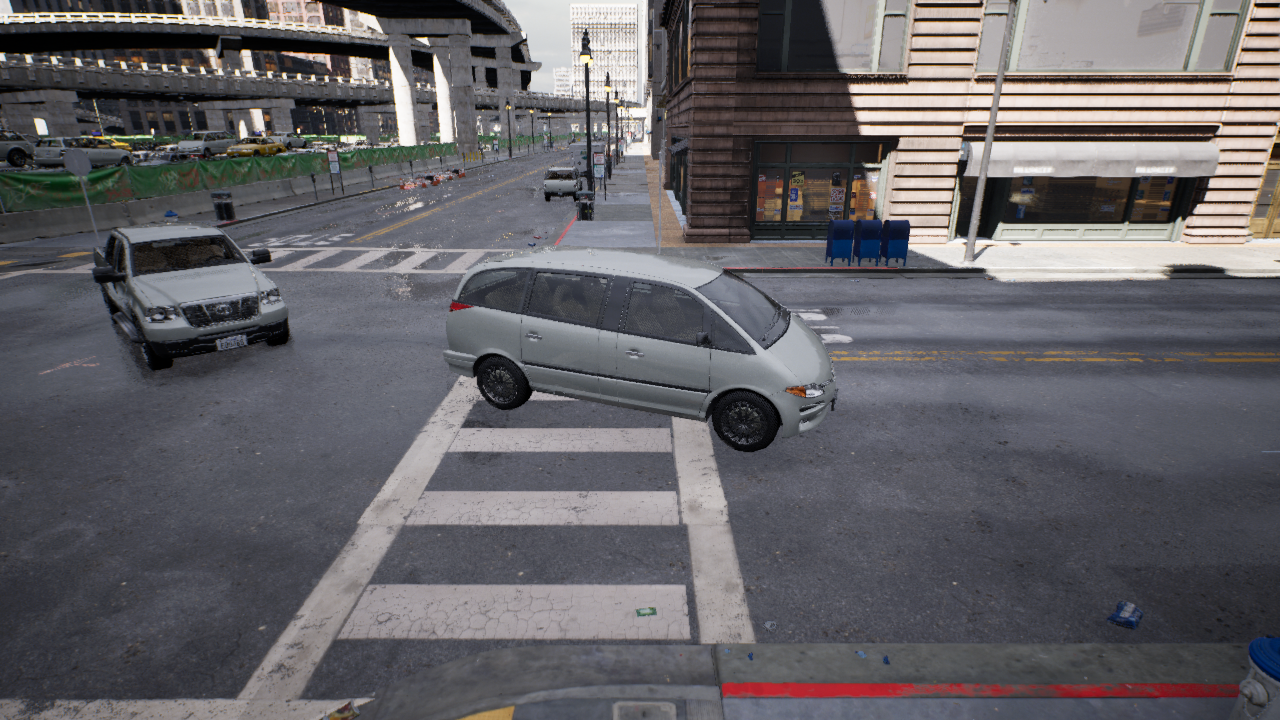
Venue: intersection
Lighting: clear day
Vehicle rig: minivan